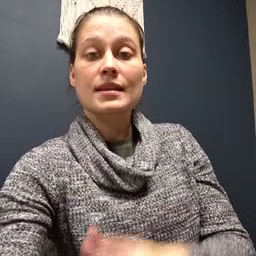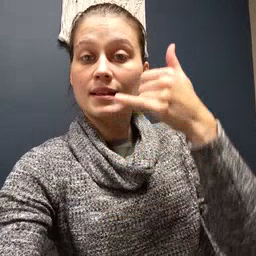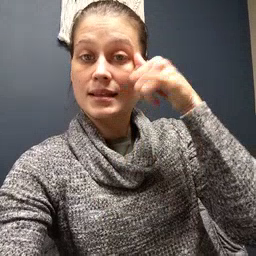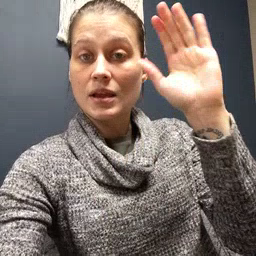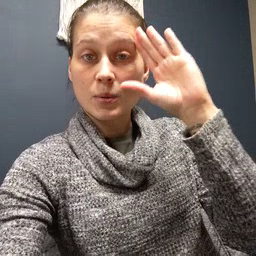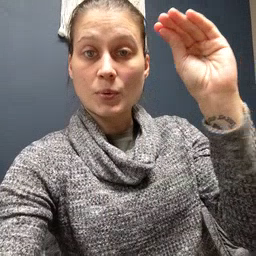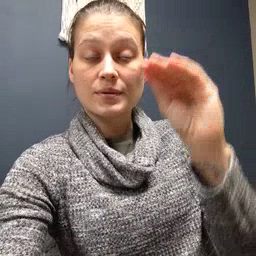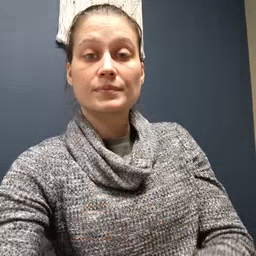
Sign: cowboy